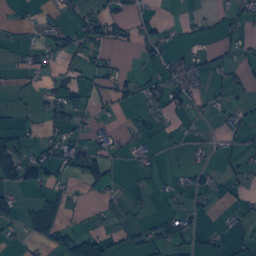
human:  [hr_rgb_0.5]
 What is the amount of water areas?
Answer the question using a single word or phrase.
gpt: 27

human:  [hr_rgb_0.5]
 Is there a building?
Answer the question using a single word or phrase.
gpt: yes

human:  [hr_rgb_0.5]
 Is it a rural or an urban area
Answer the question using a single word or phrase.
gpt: urban

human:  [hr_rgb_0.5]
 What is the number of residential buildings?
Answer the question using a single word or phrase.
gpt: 896

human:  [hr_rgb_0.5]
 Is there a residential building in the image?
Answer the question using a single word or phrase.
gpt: yes

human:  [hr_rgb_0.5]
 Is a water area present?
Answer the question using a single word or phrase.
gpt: yes

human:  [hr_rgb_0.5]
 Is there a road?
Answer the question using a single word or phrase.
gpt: yes

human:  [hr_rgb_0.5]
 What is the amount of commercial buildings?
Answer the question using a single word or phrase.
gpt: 6

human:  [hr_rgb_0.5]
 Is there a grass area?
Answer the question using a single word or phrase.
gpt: yes

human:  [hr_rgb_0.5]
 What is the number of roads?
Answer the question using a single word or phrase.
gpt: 159

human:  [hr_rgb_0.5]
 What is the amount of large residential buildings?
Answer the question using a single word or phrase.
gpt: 2

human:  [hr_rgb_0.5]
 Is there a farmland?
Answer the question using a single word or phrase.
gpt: yes

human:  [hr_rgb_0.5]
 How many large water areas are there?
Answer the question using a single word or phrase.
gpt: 2

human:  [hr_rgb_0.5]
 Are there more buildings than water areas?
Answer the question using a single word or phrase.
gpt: yes

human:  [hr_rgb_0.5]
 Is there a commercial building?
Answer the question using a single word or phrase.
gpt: yes

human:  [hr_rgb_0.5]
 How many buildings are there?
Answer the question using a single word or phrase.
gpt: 913

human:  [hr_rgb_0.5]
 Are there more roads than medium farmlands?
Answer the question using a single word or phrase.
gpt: yes

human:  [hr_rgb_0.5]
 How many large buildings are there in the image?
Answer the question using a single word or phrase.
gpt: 2

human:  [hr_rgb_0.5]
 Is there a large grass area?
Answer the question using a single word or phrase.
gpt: yes

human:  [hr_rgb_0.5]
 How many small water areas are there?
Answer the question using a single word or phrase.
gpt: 22

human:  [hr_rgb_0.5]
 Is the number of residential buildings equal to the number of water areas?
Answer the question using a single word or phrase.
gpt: no

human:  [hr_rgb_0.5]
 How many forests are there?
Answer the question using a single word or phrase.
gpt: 104

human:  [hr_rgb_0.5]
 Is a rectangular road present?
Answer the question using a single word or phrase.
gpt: no

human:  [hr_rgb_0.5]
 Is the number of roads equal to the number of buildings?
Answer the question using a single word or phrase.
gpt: no

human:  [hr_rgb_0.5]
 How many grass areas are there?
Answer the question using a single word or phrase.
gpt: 200

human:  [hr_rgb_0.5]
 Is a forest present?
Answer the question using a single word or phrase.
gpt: yes

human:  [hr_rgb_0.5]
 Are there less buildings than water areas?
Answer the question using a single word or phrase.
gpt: no

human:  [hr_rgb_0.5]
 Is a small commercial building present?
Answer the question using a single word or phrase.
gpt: yes

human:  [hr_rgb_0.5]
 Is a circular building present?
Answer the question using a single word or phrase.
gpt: yes

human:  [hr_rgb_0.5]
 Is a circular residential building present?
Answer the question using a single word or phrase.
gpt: yes

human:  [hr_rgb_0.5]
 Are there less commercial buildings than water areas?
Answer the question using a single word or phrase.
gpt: yes

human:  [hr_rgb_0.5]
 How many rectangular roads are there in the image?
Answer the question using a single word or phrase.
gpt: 0

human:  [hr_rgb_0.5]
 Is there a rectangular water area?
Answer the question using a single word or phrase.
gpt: yes

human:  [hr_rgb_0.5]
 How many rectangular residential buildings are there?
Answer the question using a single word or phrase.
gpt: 615

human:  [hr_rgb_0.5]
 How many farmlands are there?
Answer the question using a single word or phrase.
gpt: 78

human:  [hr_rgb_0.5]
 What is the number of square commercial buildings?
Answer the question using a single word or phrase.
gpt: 0

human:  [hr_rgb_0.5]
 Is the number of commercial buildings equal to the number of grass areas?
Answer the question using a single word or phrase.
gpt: no

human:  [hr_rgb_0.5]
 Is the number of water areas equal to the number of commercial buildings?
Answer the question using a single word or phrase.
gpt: no

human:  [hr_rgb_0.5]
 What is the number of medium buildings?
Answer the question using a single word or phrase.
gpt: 10

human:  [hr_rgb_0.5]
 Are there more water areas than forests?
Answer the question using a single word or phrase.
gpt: no

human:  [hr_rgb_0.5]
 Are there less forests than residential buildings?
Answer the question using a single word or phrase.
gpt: yes

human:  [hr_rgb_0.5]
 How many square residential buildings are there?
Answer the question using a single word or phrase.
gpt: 9

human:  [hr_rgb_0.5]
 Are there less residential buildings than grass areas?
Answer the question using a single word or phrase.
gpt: no

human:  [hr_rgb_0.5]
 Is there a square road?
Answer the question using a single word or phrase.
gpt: no

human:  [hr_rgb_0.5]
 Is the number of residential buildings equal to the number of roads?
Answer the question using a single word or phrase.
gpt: no

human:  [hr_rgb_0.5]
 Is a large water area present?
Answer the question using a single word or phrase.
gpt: yes

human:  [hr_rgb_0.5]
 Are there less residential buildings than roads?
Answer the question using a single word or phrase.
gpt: no

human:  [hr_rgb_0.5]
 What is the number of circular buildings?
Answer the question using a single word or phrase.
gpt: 9

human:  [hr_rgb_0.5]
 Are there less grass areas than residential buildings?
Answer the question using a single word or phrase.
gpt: yes

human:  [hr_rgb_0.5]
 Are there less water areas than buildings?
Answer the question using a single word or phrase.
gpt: yes

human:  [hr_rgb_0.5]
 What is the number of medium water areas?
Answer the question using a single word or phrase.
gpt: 3

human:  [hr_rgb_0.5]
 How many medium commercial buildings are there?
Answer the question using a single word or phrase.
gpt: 1

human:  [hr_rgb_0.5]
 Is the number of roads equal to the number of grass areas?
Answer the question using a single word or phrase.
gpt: no

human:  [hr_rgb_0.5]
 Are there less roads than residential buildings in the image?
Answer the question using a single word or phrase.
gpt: yes

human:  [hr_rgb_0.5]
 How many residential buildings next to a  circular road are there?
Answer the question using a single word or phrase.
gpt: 0

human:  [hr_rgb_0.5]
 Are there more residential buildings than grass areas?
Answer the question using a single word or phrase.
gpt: yes

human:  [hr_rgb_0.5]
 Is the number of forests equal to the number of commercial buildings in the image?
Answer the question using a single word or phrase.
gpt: no

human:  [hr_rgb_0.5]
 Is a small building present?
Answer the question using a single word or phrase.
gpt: yes

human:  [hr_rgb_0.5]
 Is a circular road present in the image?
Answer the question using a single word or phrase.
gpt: no

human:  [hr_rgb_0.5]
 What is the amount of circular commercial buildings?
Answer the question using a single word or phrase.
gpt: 0

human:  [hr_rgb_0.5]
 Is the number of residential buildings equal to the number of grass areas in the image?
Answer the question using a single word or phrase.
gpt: no

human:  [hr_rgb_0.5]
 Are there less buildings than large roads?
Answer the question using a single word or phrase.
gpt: no

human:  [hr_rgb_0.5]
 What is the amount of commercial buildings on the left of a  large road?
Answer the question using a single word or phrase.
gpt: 0

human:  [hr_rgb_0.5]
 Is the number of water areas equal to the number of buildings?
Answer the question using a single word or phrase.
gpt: no